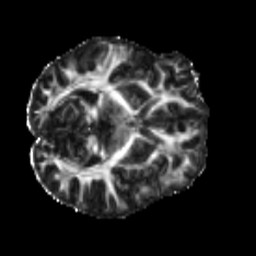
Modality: FA
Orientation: axial
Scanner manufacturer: siemens
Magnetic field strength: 3 T
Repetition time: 4 s
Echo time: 0.0594 s